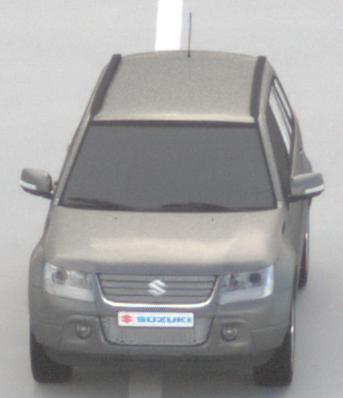
Make: Suzuki
Model: Grand Vitara
Detailed model: Gen. 1 JT
Model produced from: 2009
Model produced until: 2012
Doors: 5
Color: gray
Road condition: dry road
Daytime: morning or afternoon
Contrast: low contrast